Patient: sex M, age 54
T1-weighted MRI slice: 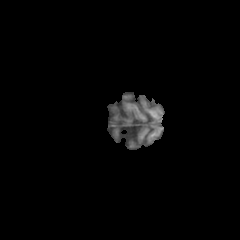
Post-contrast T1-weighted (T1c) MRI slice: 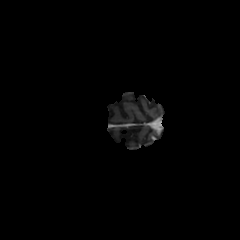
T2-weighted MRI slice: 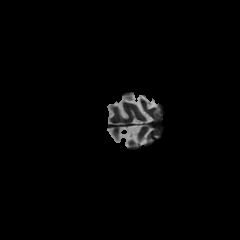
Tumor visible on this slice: no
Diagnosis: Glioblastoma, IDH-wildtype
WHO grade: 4